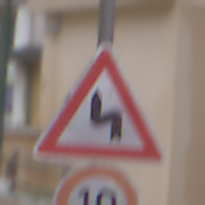
Verkehrszeichen: DoppelkurveZunaechstLinks
Zusatzzeichen unten: Geschwindigkeit10
Umgebung: Outdoor, Urban
Tageszeit: Midday
Wetter: Overcast
Licht: Natural
Jahreszeit: NotSpecified
Kontrast: LowContrast